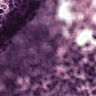
Metastatic tissue present: no